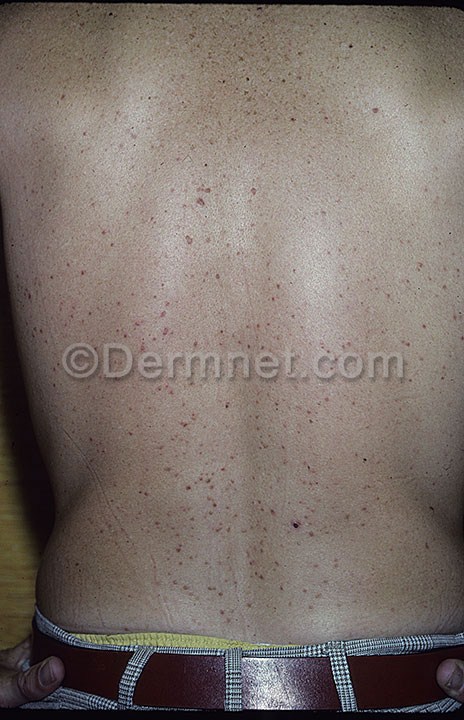
Disease: Bullous Disease Photos